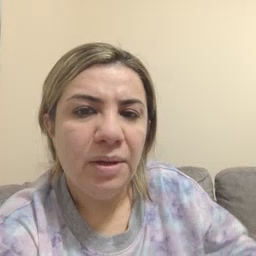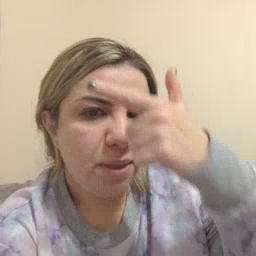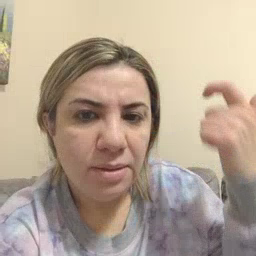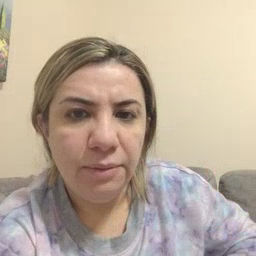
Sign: because